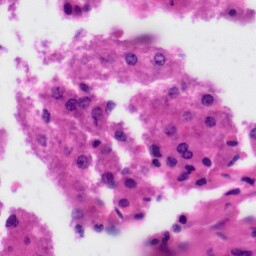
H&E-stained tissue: Liver